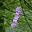
Label: 1